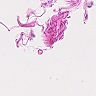
Metastatic tissue present: no